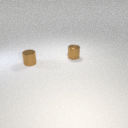
small brown metal cylinder in front of small brown metal cylinder